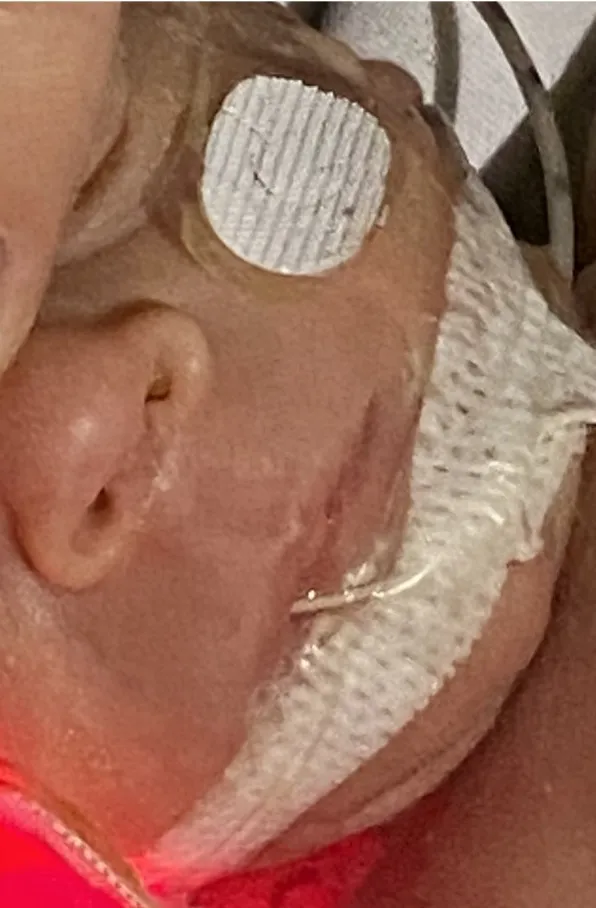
The lesion completely healed after 10 days of topical epidermal growth factor treatment.
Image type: medical_photograph (skin_photograph)